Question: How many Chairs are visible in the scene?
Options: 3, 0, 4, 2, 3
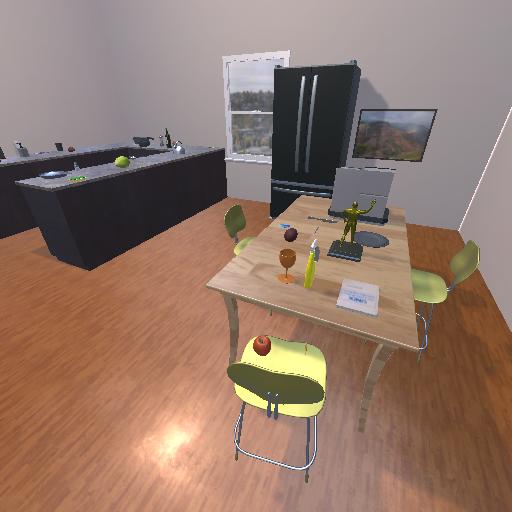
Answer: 3